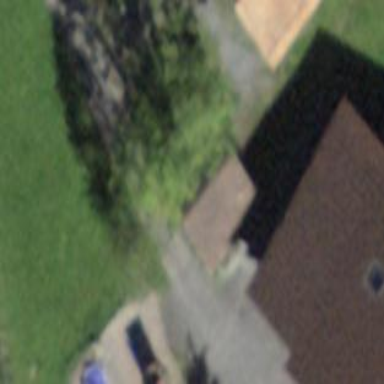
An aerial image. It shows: Barn.